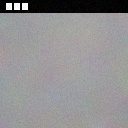
Screen state: on